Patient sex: M
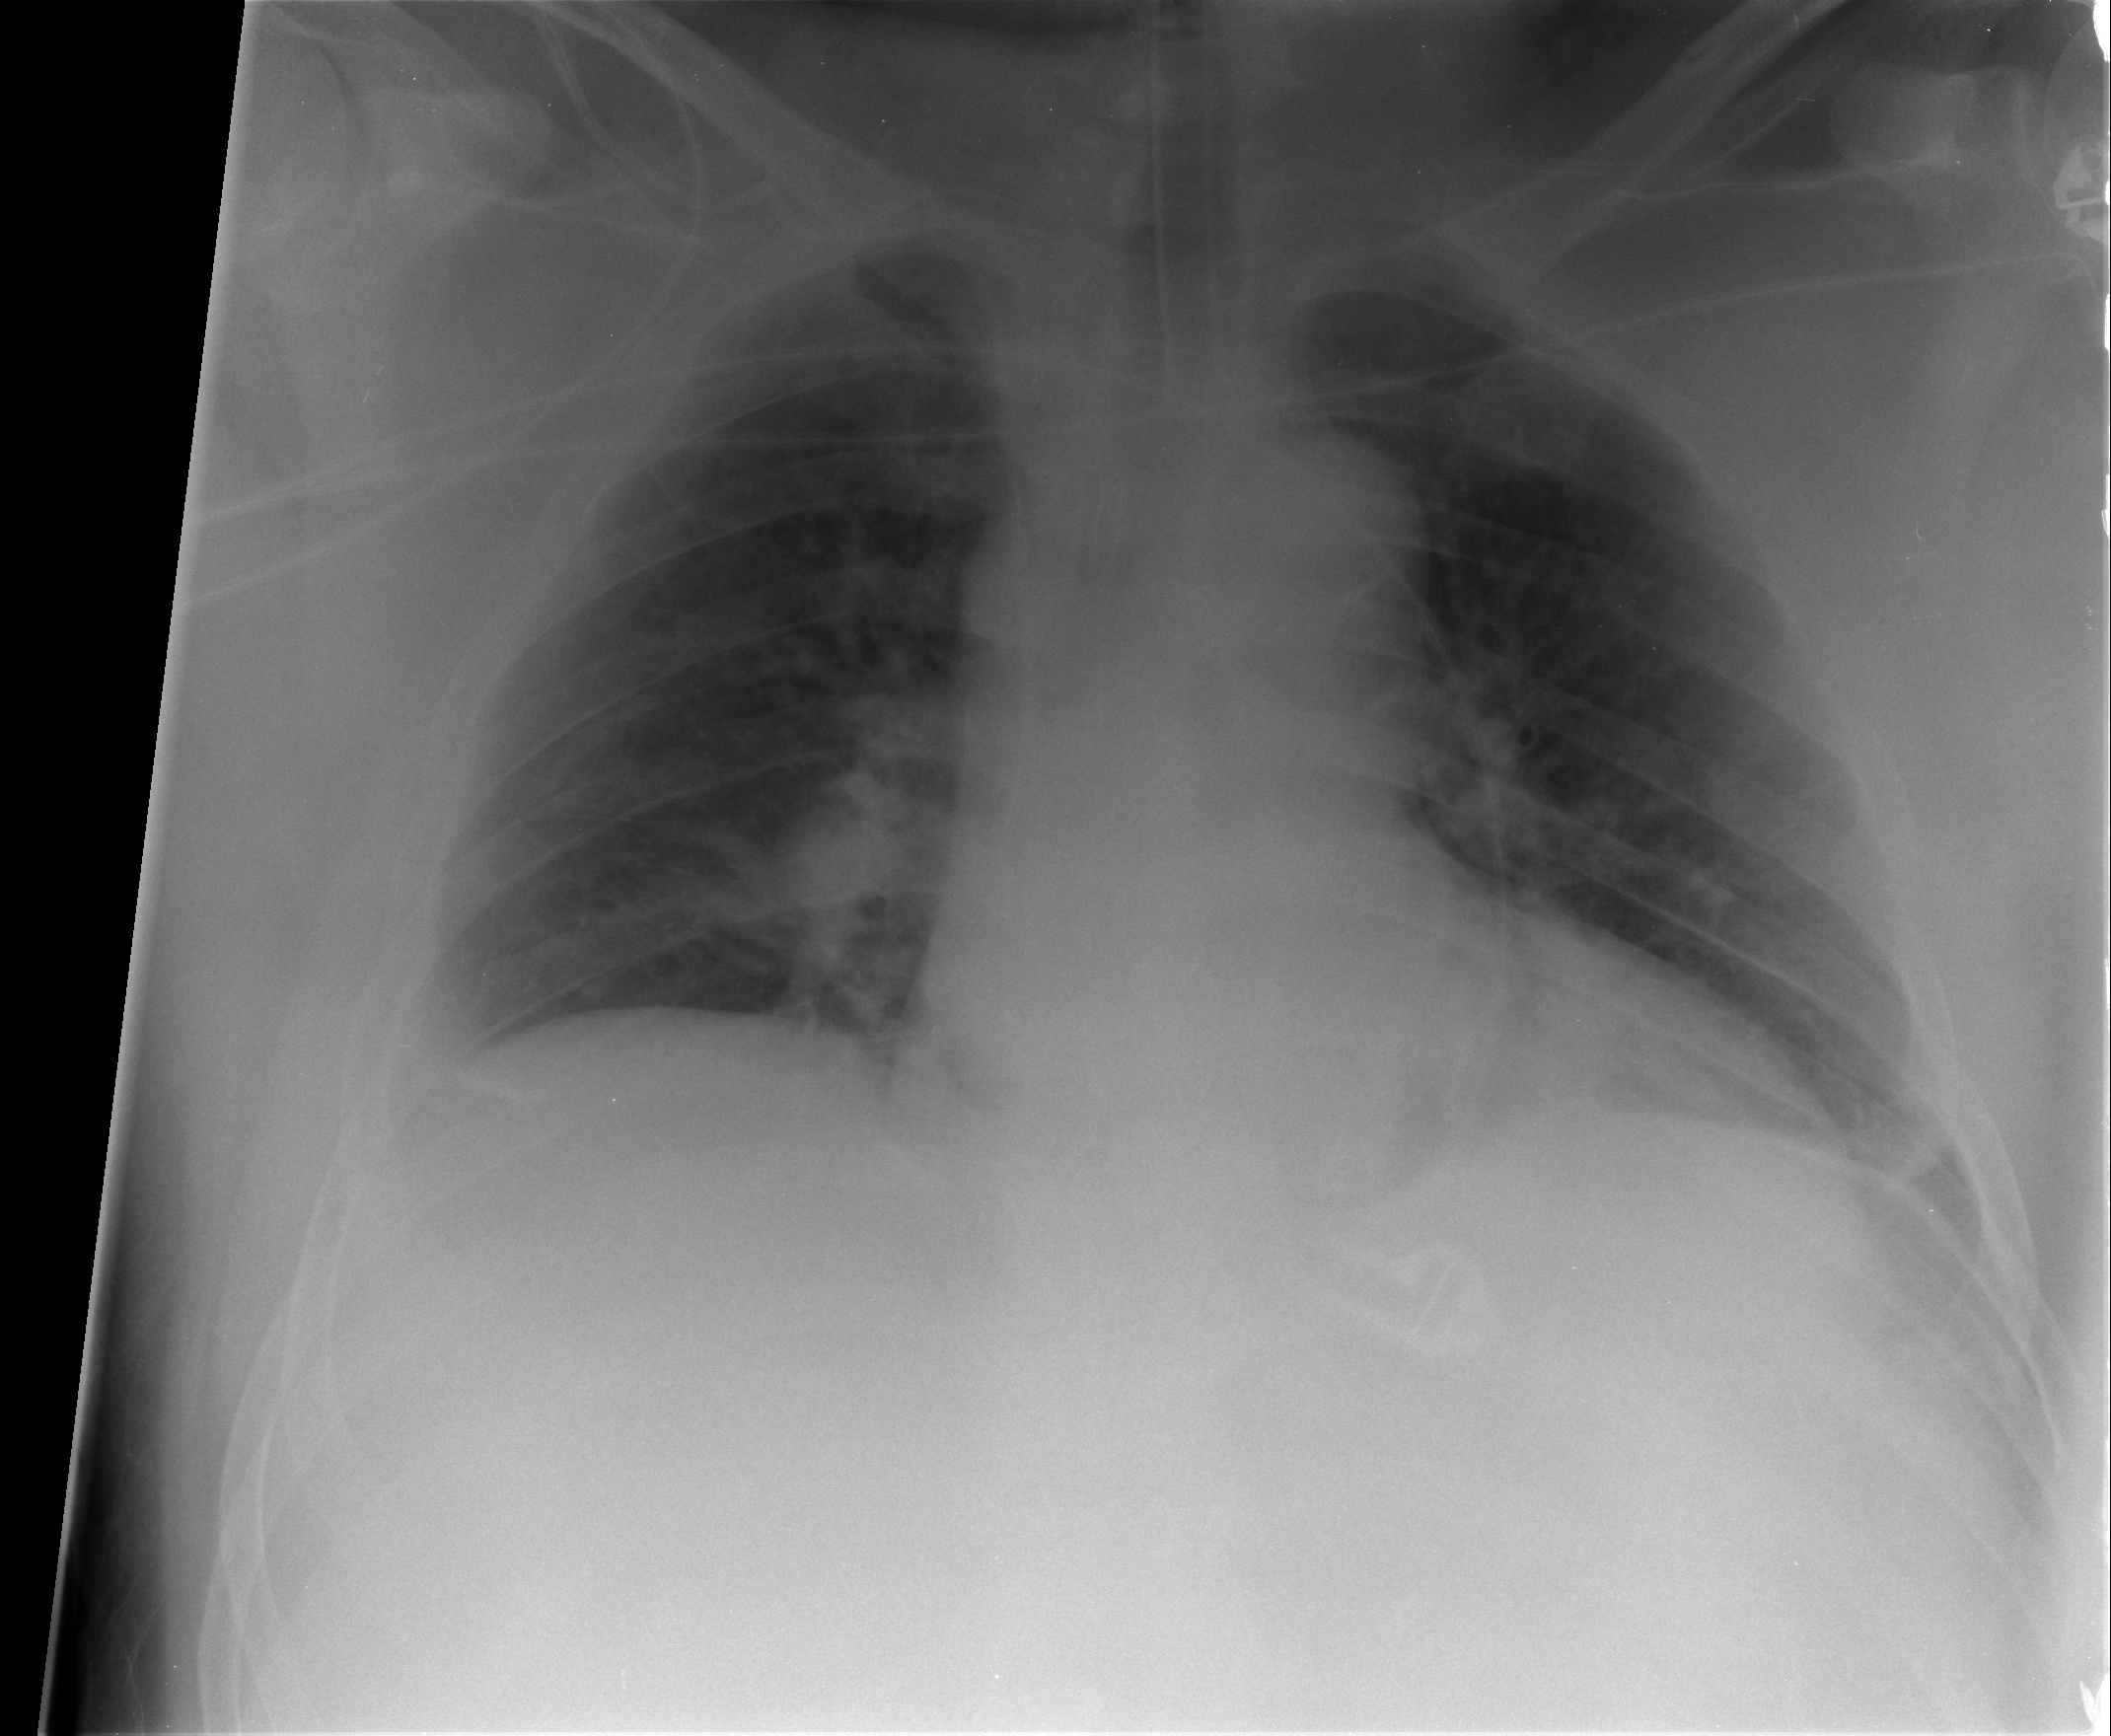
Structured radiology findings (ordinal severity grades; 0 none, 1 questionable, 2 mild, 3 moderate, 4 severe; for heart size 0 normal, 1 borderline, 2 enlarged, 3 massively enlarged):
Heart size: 0
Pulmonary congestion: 1
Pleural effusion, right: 1
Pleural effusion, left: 1
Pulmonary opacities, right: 0
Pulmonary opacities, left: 0
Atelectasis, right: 2
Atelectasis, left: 2